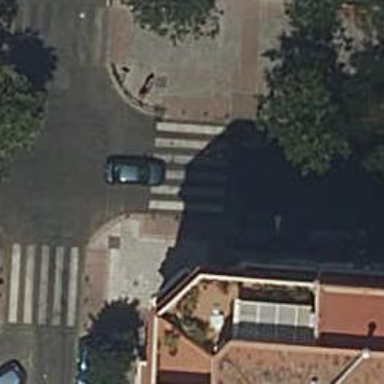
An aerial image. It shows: Uncontrolled road crossing.